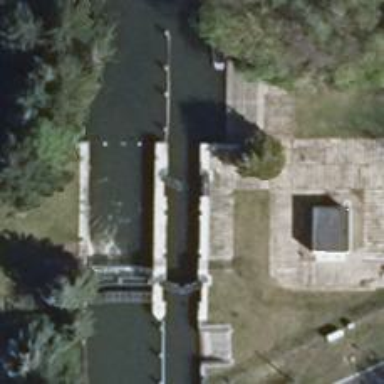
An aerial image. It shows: Canal with lock obstacle.